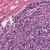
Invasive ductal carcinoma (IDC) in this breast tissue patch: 1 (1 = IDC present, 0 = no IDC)